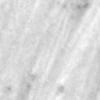
Label: change